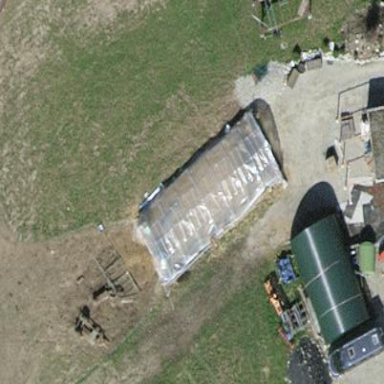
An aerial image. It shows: Greenhouse.